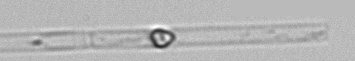
Label: Dactyliosolen_blavyanus